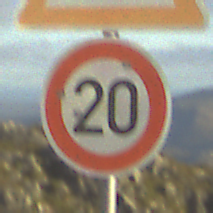
Verkehrszeichen: Geschwindigkeit20
Zusatzzeichen oben: UnzureichendesLichtraumprofil
Umgebung: Outdoor, Nature
Tageszeit: SunriseSunset
Wetter: PartlyCloudy
Licht: Natural
Jahreszeit: NotSpecified
Kontrast: HighContrast